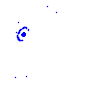
Particle: electron